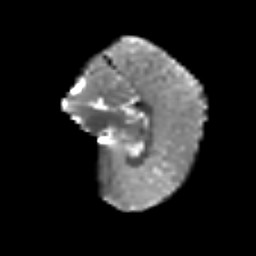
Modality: T2w
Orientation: sagittal
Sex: female
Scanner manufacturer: siemens
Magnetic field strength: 3 T
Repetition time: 5 s
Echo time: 0.071 s